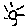
Label: sun